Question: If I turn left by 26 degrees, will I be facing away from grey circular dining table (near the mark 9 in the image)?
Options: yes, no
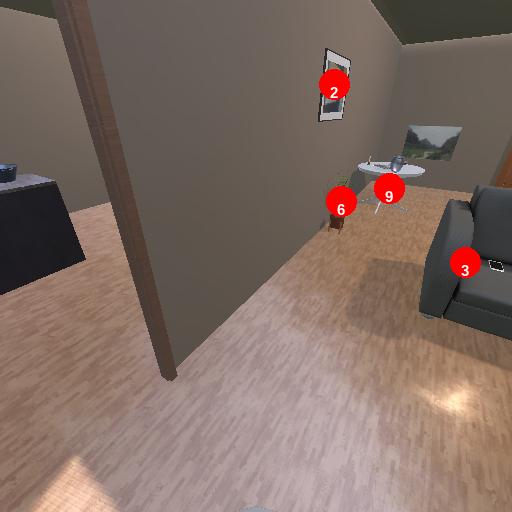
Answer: yes